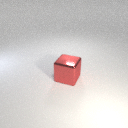
large red metal cube